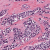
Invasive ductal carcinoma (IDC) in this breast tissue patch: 1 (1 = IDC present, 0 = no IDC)